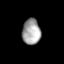
Tissue: lung
Cell type: Epithelial cells
Senescence score: 0.206
Nuclear area (px): 459
Mean DAPI intensity: 163.346